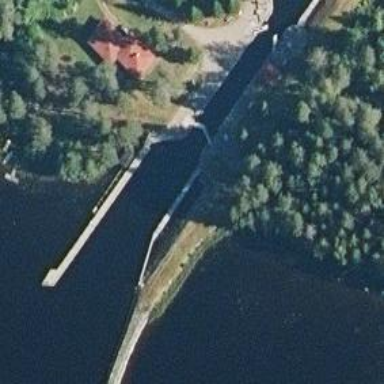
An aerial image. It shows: Canal.